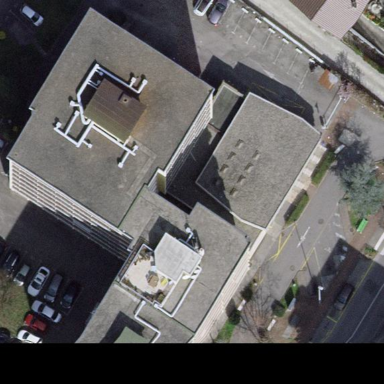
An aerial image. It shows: Post office building.